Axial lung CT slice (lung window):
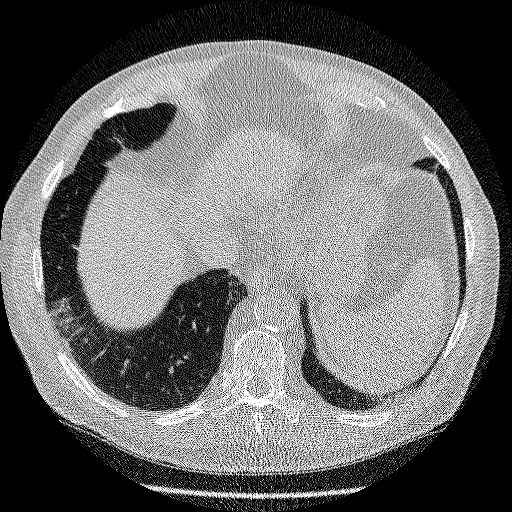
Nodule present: no